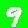
Digit: 9